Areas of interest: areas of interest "Museum"
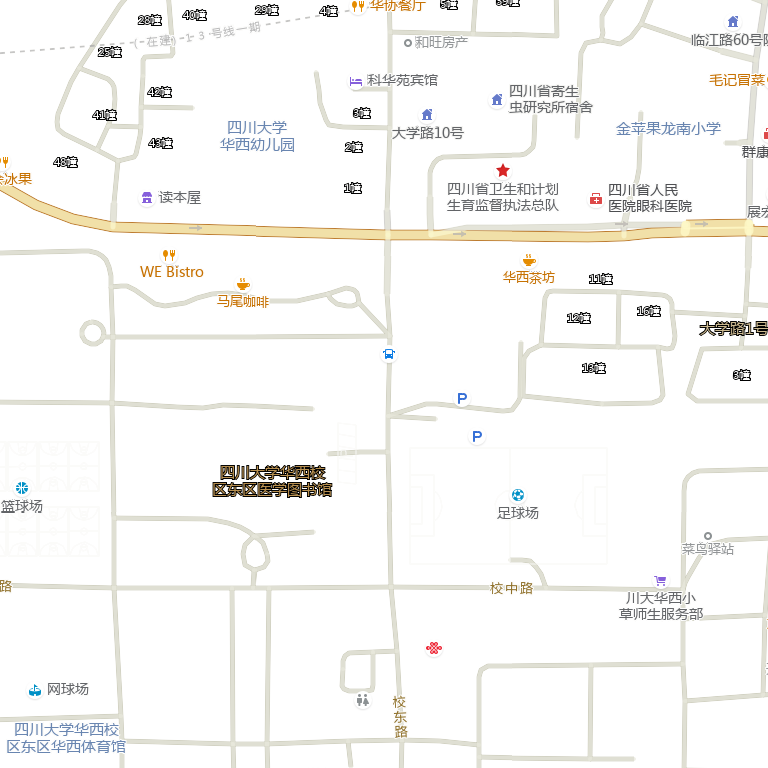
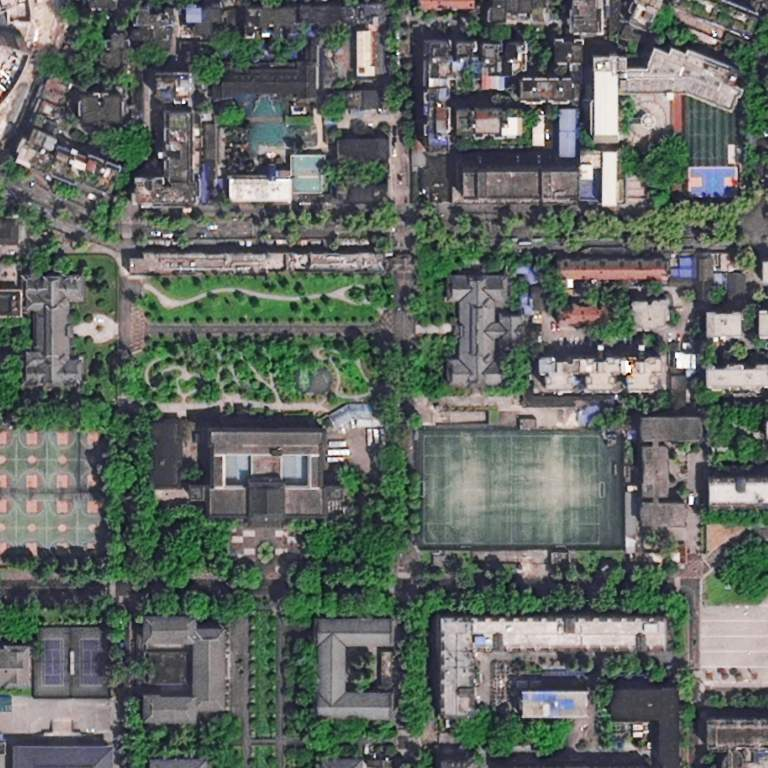